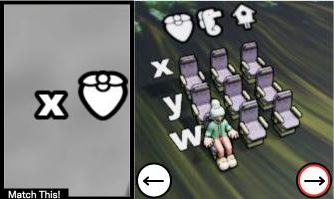
Task: seats
Answer: no